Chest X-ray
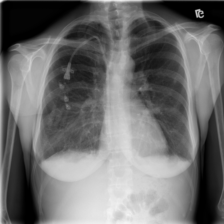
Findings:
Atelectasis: negative
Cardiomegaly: negative
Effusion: positive
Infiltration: negative
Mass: negative
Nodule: negative
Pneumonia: negative
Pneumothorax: negative
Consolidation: negative
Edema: negative
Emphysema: negative
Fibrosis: negative
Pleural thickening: negative
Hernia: negative